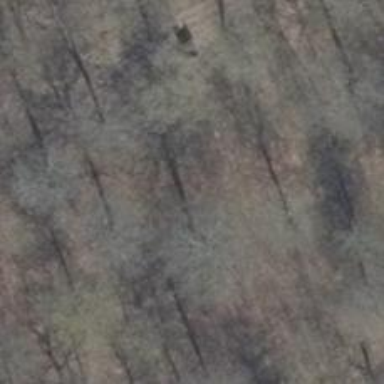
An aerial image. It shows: Hunting stand.